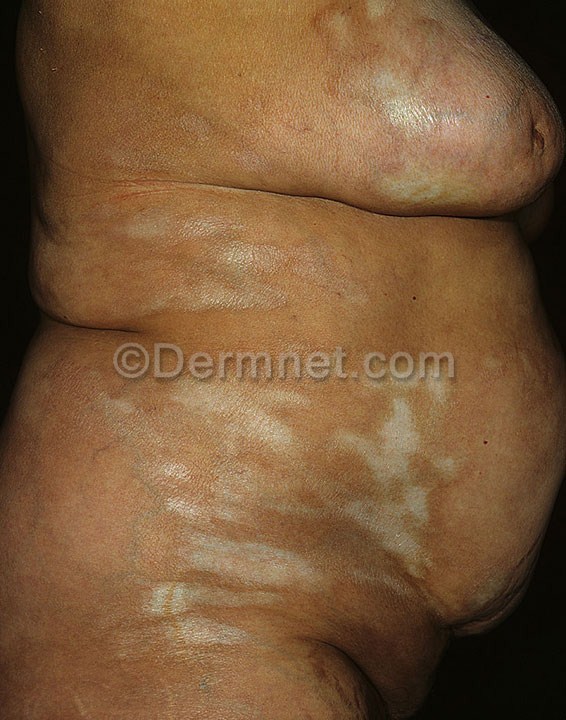
Disease: Lupus and other Connective Tissue diseases